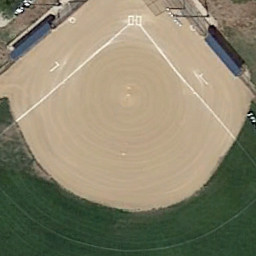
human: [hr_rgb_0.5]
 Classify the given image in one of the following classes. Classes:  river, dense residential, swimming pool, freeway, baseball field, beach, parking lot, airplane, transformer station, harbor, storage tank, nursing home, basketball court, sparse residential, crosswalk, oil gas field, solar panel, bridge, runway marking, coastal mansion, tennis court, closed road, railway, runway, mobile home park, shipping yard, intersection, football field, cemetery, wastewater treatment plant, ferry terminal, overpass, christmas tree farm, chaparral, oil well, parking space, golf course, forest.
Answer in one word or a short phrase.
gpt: baseball field